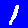
Digit: 1